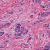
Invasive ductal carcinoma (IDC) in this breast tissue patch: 0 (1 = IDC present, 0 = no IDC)